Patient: sex M, age 28
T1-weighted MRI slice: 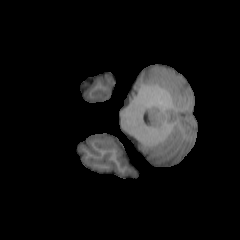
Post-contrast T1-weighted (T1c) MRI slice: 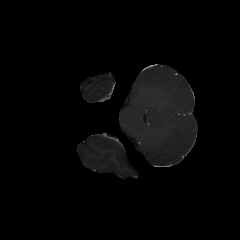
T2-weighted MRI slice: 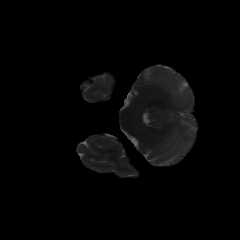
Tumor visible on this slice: no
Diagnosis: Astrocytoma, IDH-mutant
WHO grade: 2